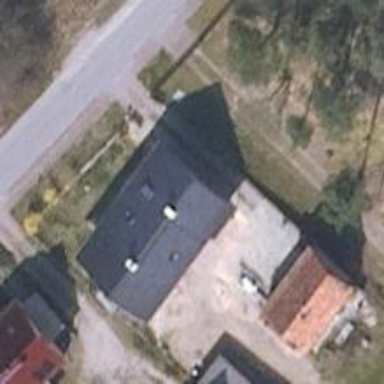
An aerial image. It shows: Gabled roofed house.